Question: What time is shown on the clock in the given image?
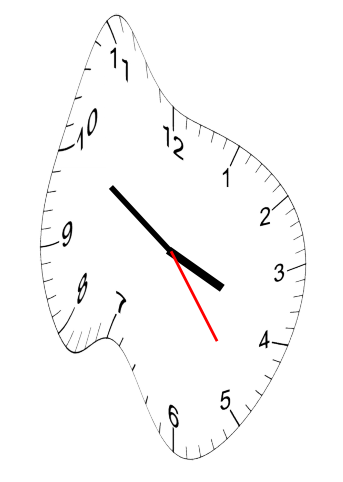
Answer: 03:50:24